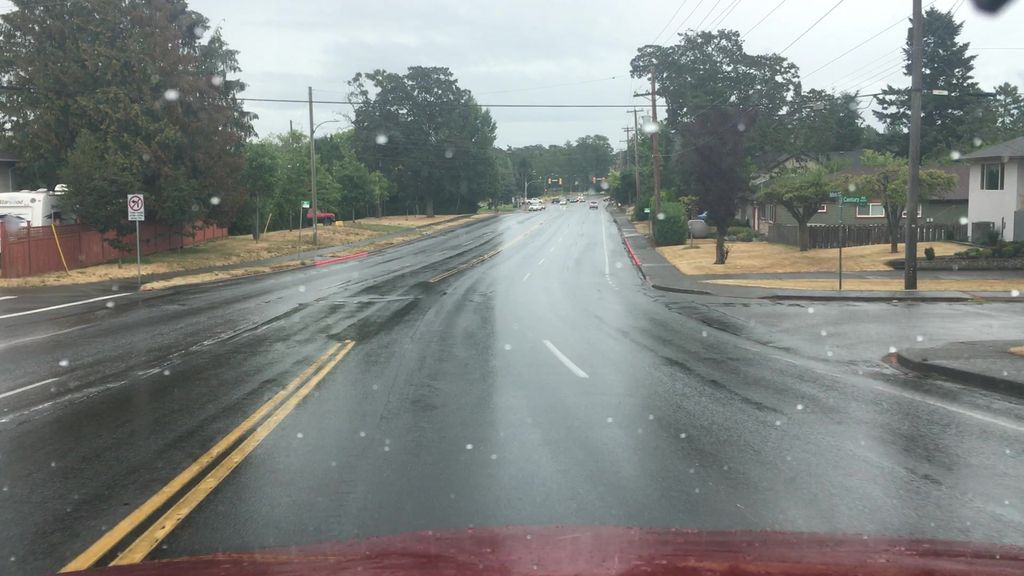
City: victoria